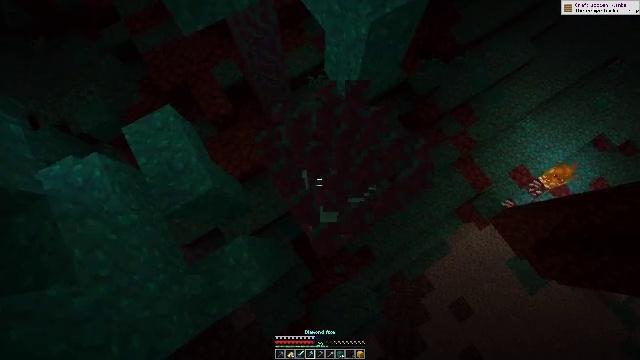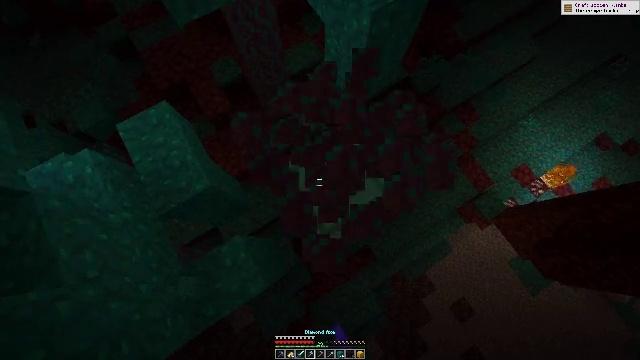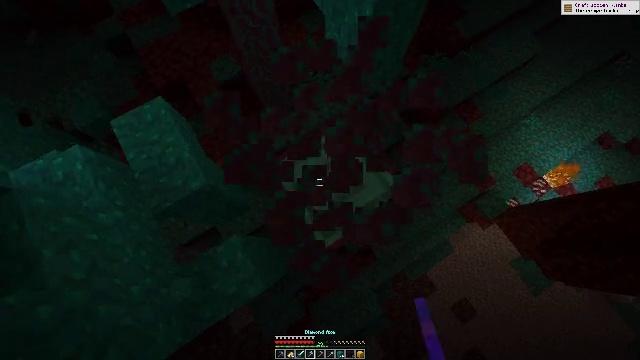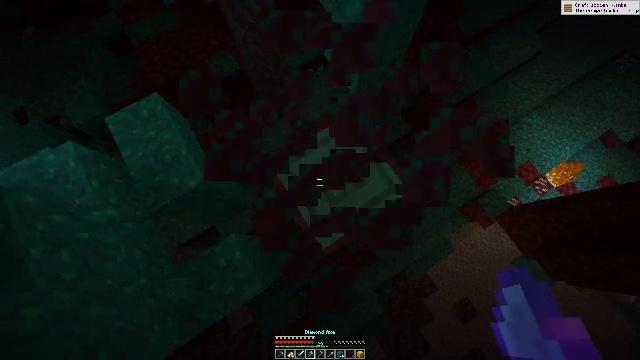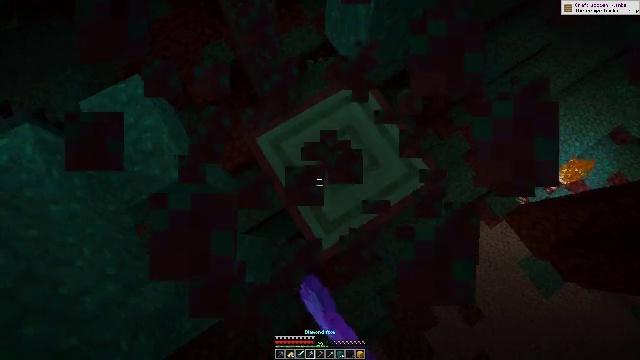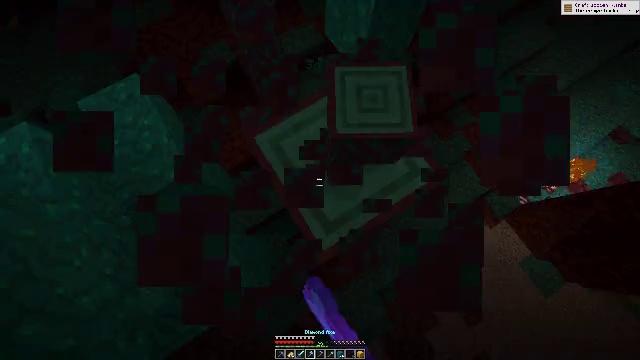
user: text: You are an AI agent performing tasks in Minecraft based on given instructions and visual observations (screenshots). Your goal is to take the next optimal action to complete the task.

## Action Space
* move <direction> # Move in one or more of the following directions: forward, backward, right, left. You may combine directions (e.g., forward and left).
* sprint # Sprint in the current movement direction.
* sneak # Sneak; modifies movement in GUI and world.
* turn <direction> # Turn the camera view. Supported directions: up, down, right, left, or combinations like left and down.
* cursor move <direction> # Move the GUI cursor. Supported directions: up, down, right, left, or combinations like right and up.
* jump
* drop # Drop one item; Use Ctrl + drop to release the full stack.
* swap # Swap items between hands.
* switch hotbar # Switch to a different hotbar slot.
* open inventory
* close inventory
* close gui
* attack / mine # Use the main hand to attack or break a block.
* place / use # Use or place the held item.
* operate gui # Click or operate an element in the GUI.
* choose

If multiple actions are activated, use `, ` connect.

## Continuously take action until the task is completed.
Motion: motion action
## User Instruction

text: Chop down the warped stem from the warped forest.
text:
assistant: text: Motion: attack / mine
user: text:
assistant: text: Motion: attack / mine
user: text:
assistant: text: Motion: attack / mine
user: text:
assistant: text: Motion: attack / mine
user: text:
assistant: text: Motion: attack / mine
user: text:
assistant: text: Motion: attack / mine